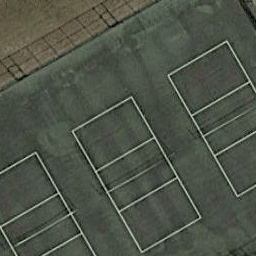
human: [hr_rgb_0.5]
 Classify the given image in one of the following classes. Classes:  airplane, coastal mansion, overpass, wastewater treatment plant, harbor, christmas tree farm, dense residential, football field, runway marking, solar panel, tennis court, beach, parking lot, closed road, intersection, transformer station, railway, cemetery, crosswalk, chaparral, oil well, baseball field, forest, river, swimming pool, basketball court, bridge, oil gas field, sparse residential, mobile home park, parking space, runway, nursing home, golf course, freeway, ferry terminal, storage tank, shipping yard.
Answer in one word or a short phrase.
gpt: tennis court